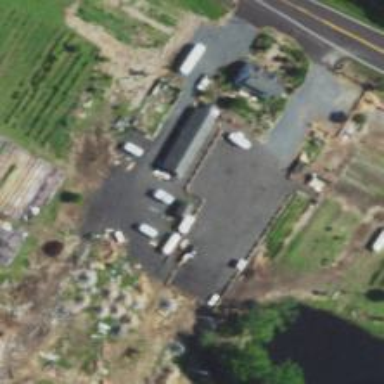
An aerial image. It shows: Marketplace.